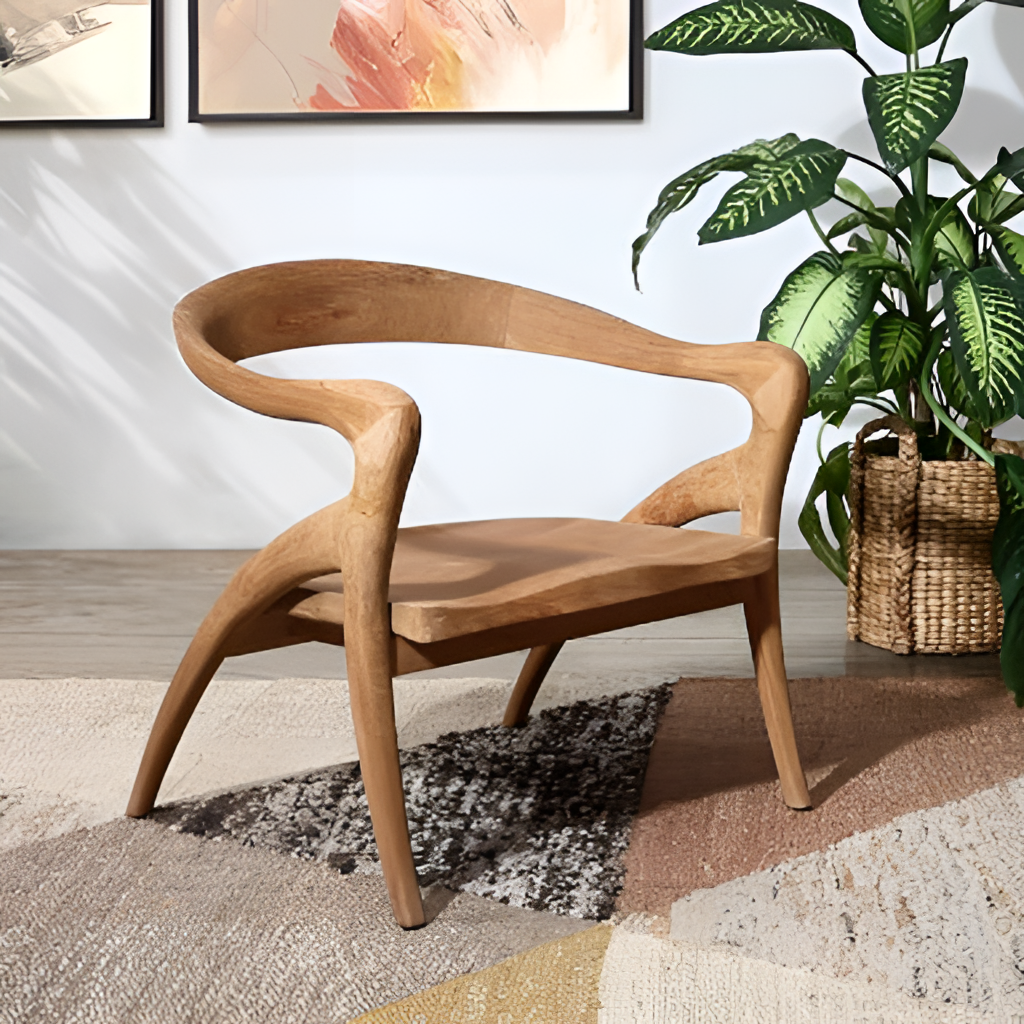
living room, wood chair, paint wallpaper, with solid pattern, beige wood flooring, with plank pattern, contemporary